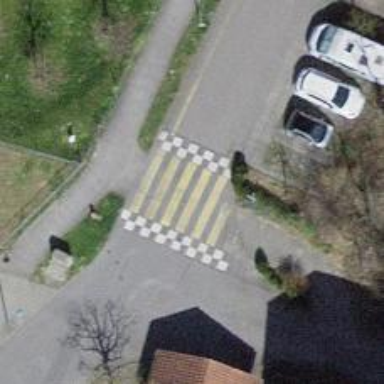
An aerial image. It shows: Uncontrolled zebra crossing with traffic calming table. The crossing is marked with zebra markings.